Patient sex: M
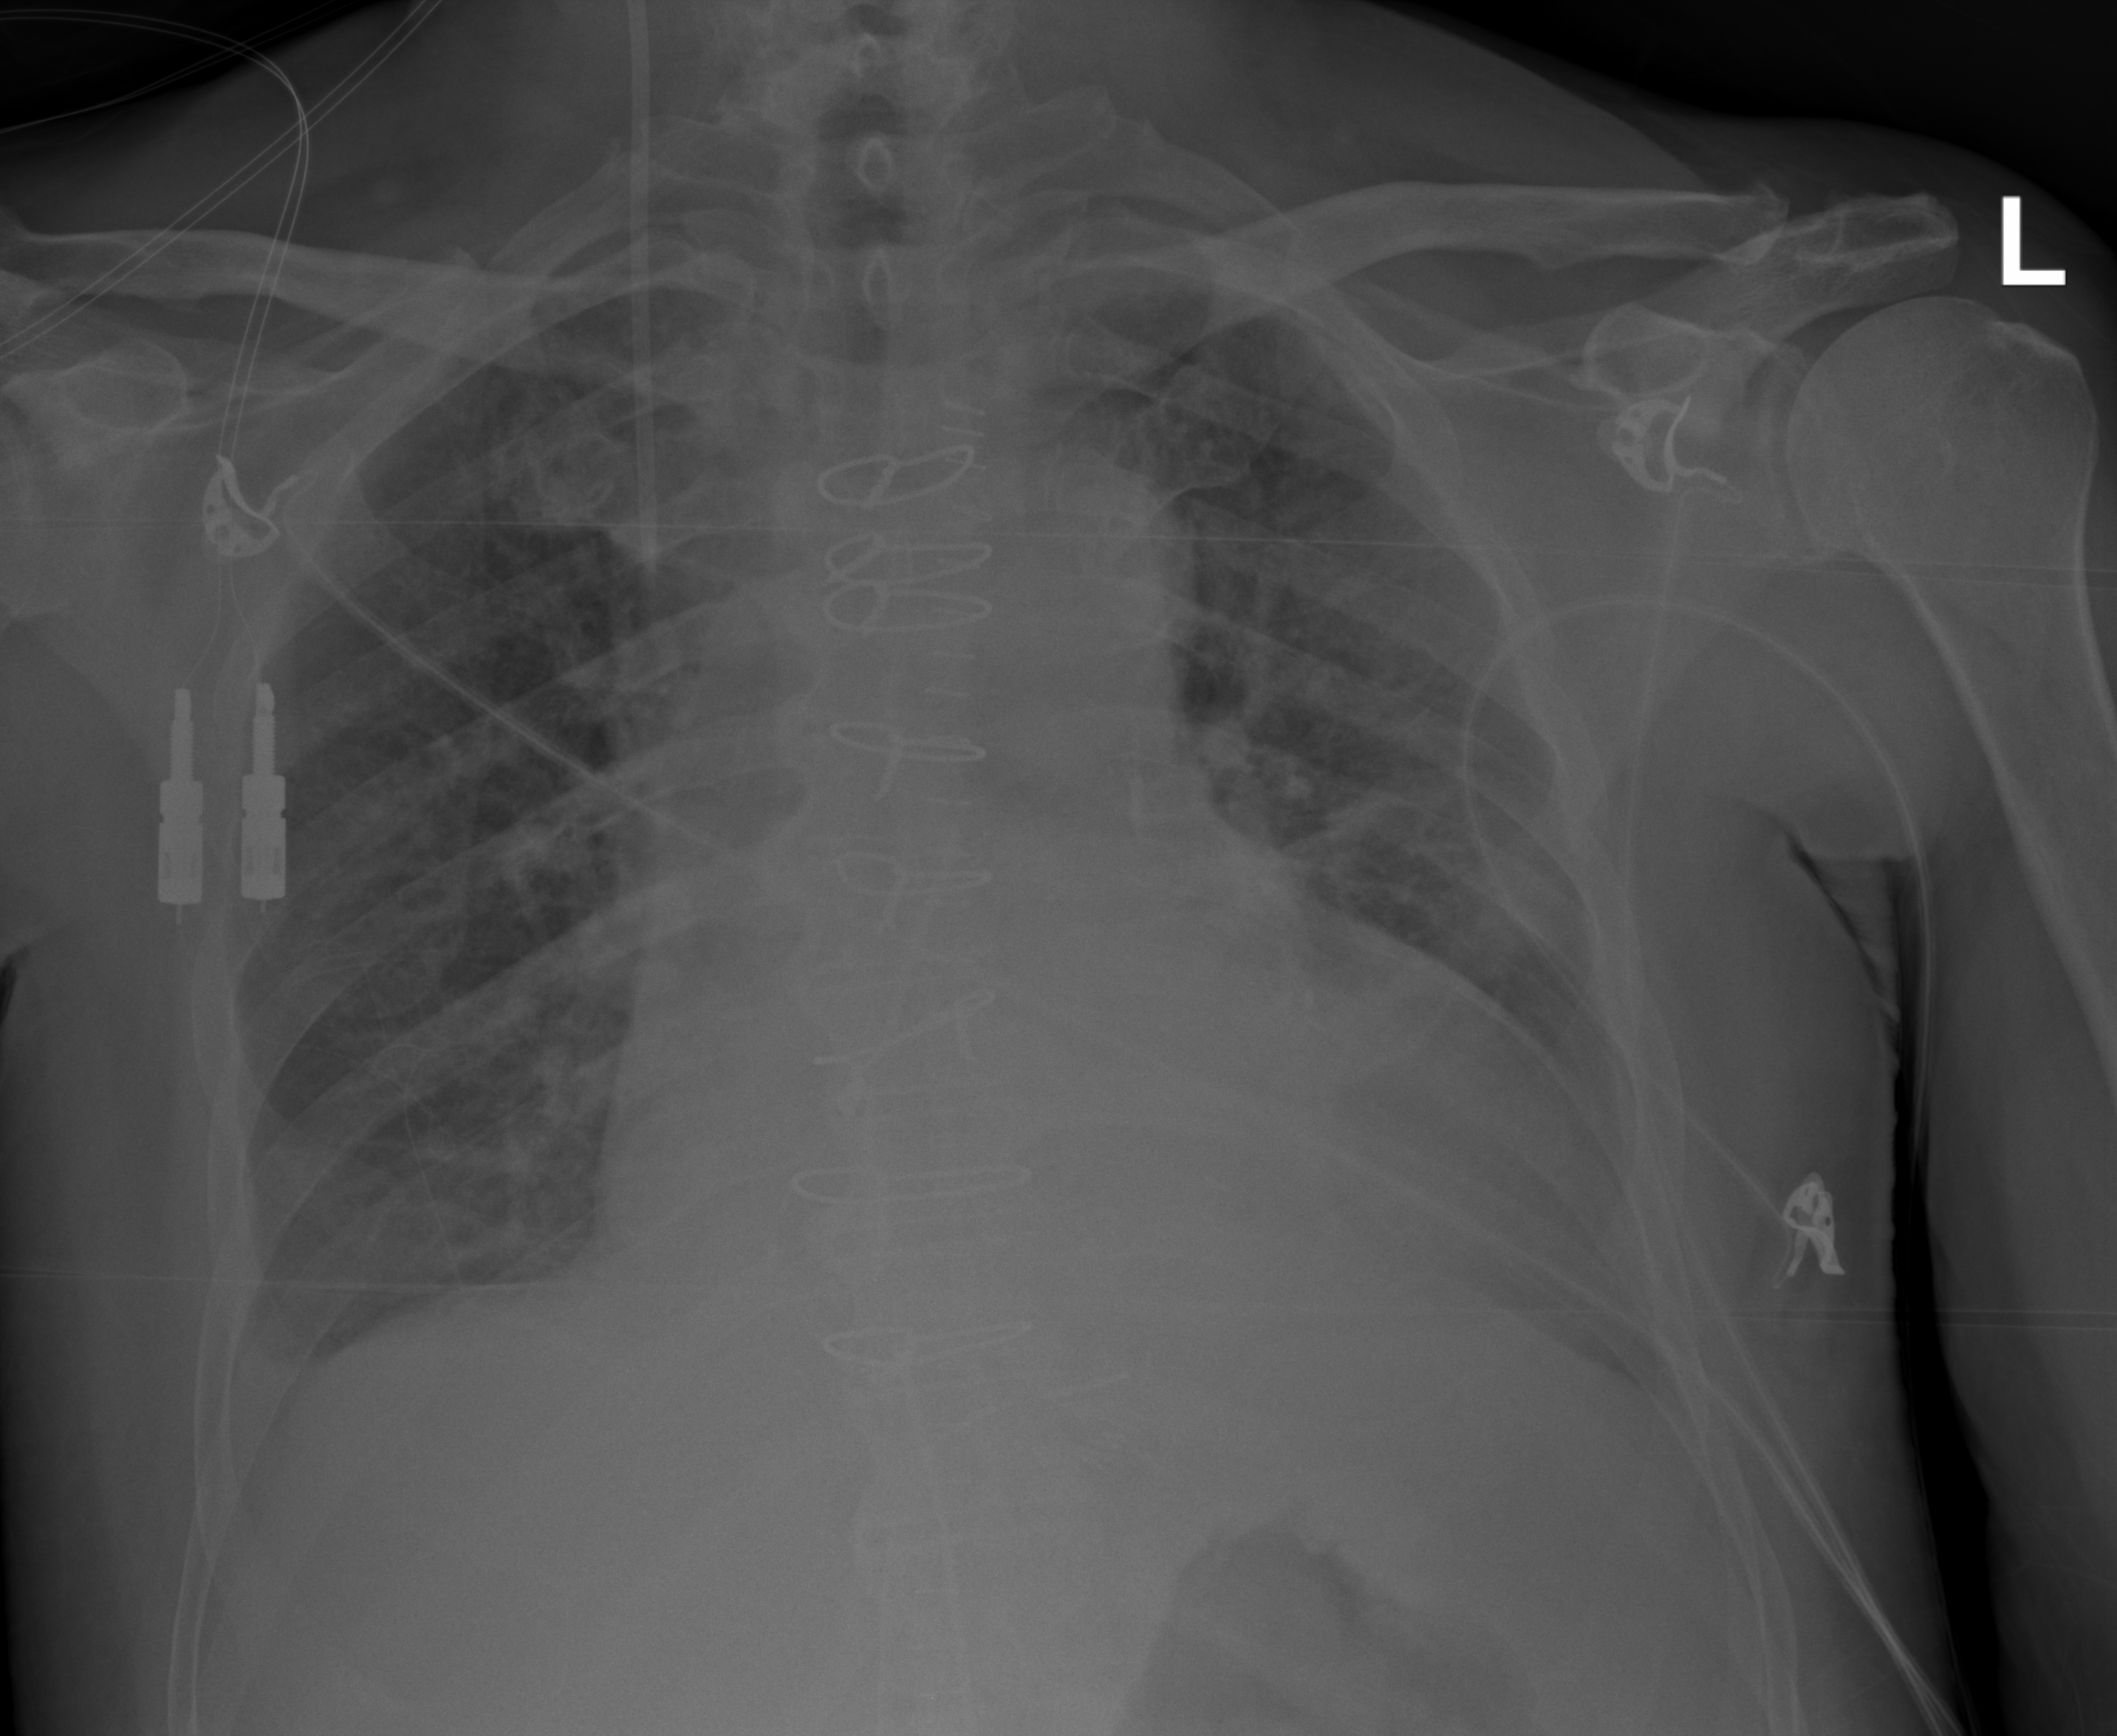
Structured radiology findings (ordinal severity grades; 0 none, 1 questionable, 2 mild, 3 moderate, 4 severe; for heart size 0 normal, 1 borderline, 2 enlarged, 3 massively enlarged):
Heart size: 2
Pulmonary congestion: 2
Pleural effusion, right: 2
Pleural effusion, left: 2
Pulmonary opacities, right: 0
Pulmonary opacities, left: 0
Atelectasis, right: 2
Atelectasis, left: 2